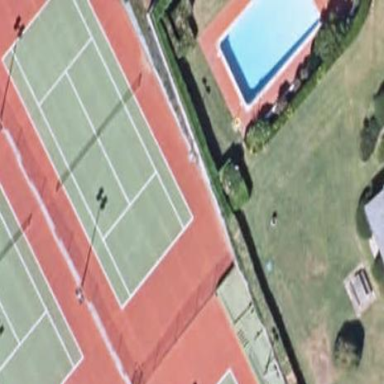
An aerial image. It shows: Tennis court in leisure pitch.